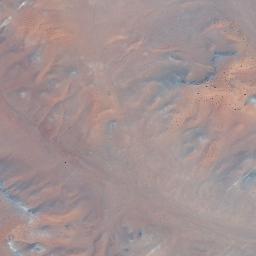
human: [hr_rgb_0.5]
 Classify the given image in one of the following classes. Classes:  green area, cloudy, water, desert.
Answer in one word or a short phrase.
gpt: desert